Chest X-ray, AP view. Patient: 46 years old, sex F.
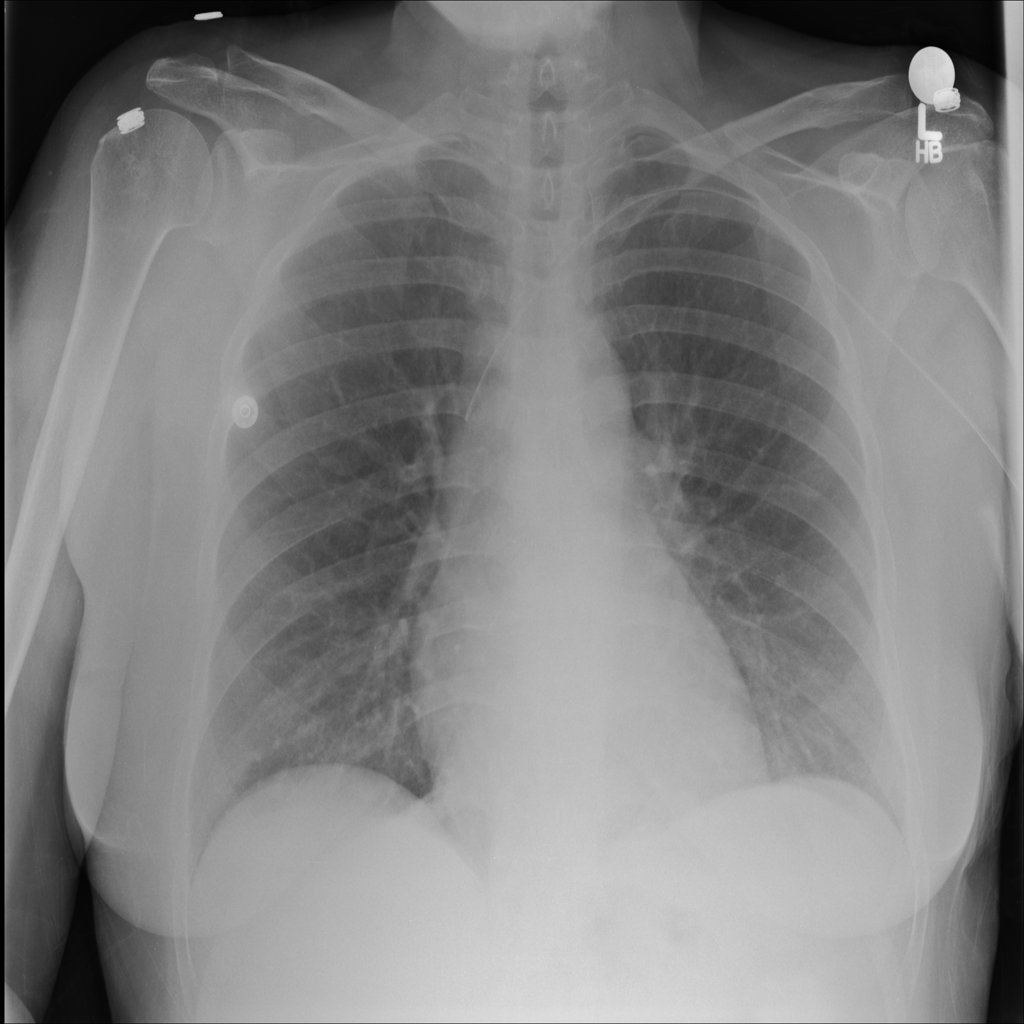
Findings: No Finding